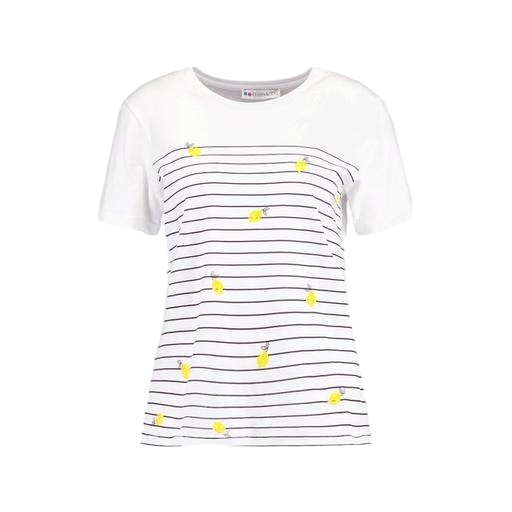
white watermelon print t-shirt, white printed t-shirt, white botanical pineapple t-shirt, white background